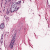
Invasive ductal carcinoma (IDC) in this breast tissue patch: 0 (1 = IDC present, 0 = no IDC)